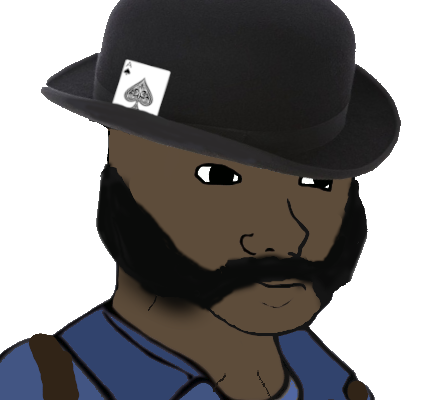
Label: 5_Blackjak